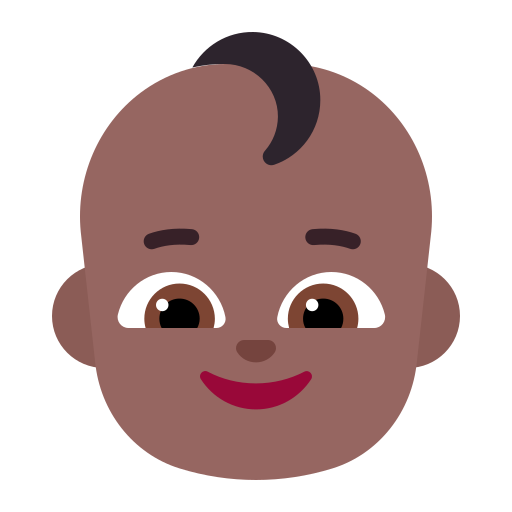
baby flat  dark